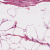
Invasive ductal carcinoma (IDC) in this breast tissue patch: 0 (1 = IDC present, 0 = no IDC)